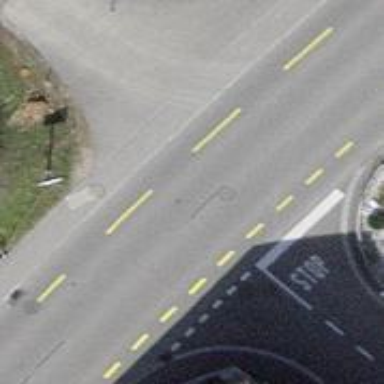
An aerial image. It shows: Secondary road with dedicated cycle lane.